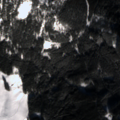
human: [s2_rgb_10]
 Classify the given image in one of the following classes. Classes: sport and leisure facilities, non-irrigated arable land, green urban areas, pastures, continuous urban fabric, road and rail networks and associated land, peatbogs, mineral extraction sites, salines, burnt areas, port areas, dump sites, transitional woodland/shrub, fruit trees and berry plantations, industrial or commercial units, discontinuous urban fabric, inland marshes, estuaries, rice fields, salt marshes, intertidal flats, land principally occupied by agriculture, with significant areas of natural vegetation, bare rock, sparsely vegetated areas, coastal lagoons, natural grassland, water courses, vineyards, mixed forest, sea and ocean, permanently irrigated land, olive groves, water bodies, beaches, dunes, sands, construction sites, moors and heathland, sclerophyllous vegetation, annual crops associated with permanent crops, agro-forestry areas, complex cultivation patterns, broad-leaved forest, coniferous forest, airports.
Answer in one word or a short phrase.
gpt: pastures, coniferous forest